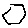
Label: hexagon